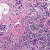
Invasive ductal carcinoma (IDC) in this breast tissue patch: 1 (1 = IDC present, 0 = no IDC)